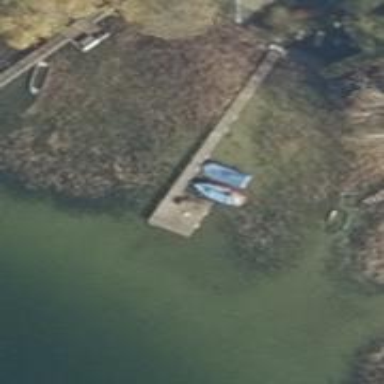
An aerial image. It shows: Man-made pier.